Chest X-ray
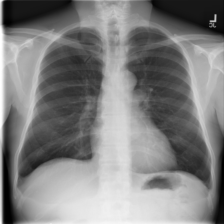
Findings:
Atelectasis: negative
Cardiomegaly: negative
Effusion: negative
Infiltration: negative
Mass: negative
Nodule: negative
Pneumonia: negative
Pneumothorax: negative
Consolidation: negative
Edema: negative
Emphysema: negative
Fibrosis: negative
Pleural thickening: negative
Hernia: negative